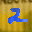
Label: 2